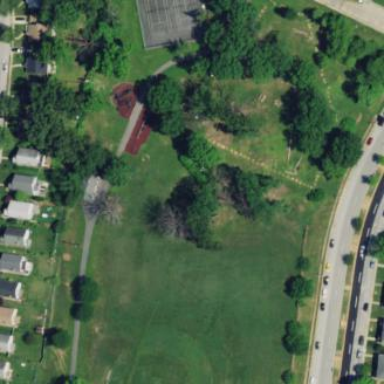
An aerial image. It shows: Dog park enclosed by fence.